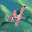
Label: 4